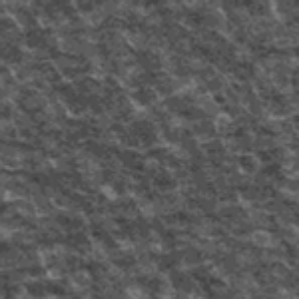
Label: frost